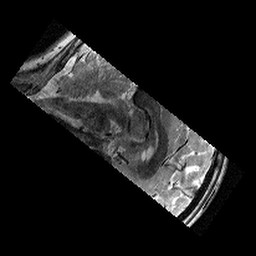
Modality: T2w
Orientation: sagittal
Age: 12
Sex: female
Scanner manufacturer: siemens
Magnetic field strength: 3 T
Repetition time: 9.23 s
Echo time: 0.067 s